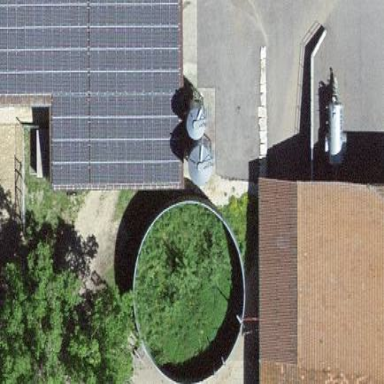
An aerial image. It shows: Building with storage tank.